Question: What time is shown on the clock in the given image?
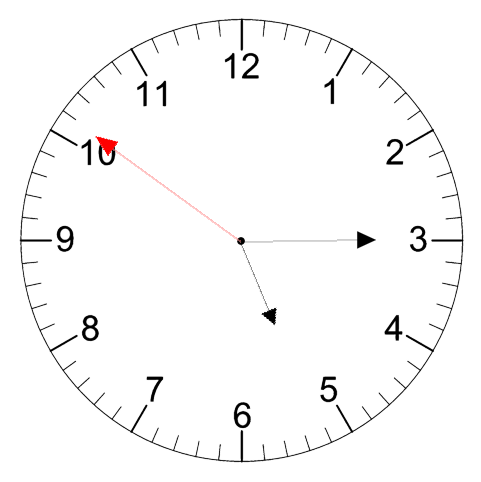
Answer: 05:14:51